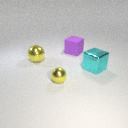
large cyan metal cube in front of large yellow metal sphere